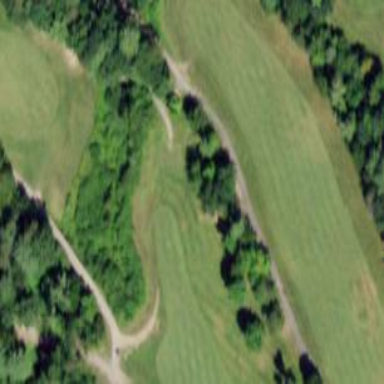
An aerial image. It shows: Grassy area designated as golf fairway.